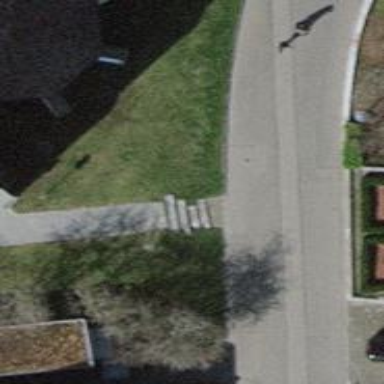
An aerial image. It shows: Steps with unpaved surface.